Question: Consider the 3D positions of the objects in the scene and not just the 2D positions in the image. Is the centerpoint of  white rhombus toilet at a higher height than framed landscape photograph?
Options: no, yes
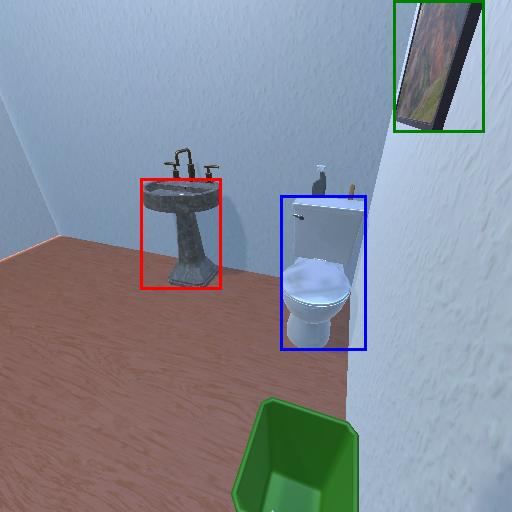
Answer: no